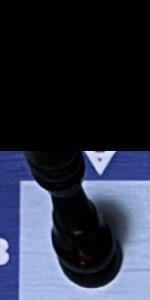
Label: Rook_Black